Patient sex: F
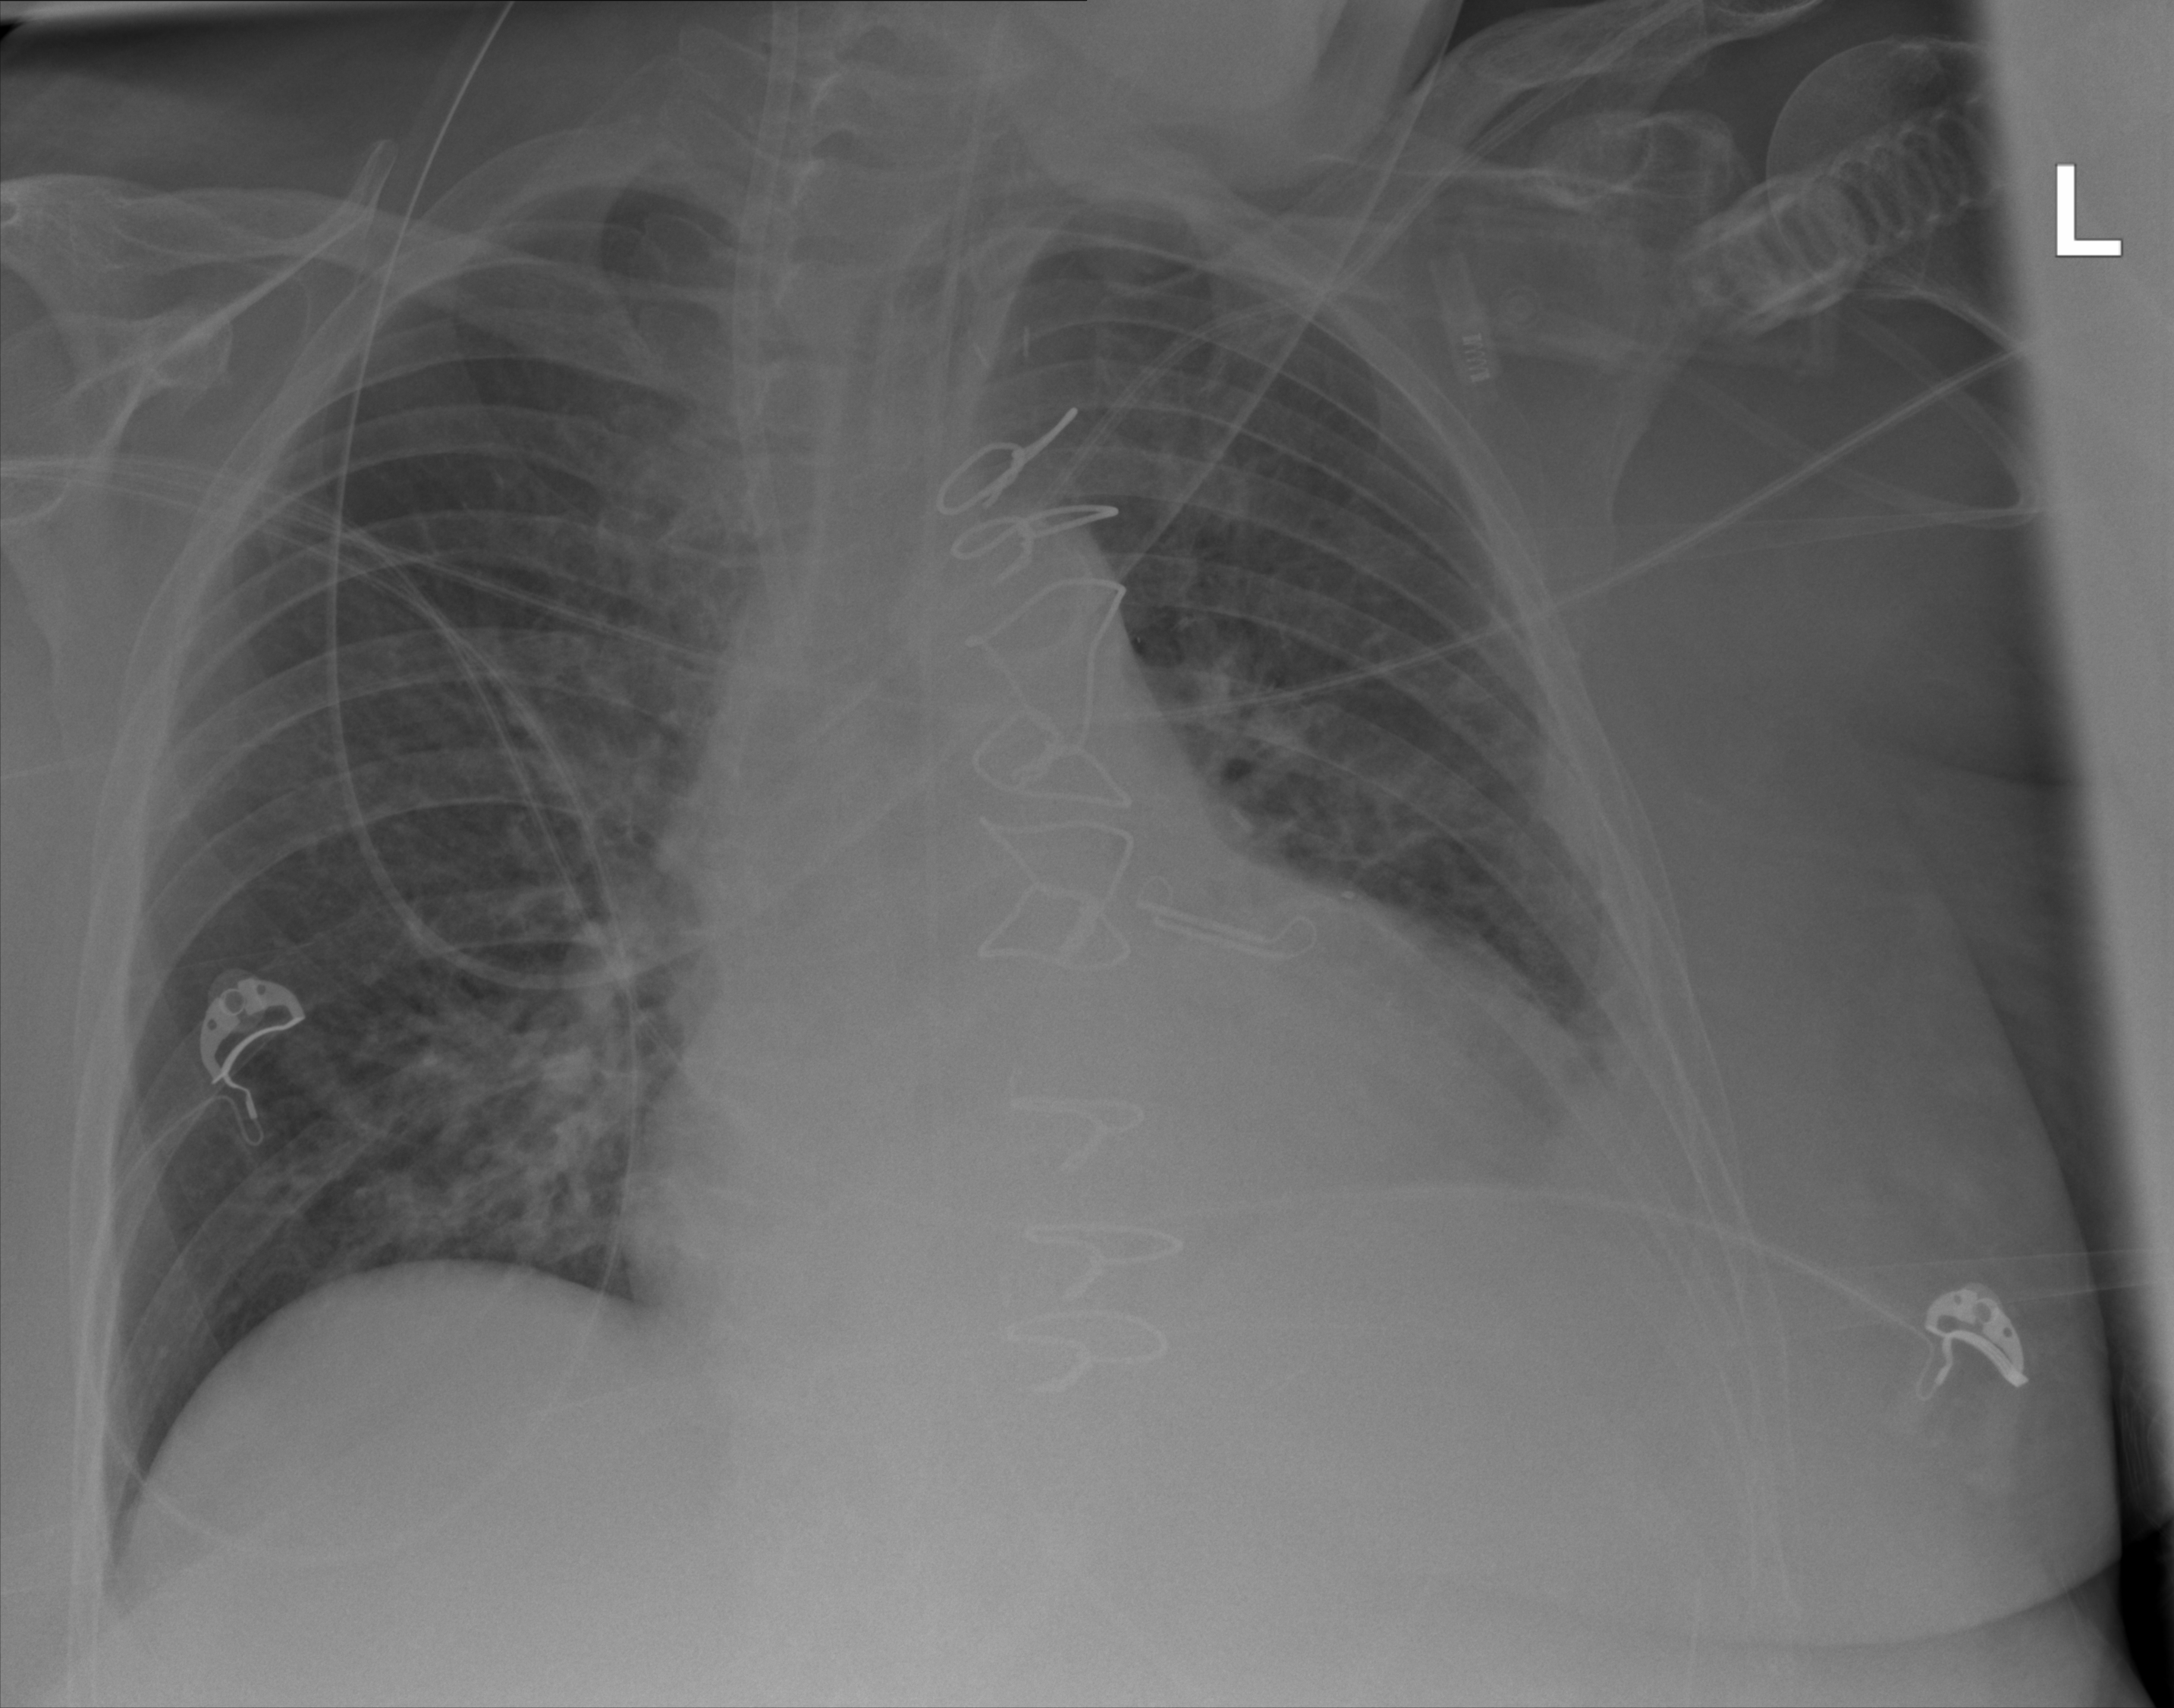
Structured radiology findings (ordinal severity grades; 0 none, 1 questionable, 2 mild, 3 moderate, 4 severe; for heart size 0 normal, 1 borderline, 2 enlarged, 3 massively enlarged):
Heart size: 2
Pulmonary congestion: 0
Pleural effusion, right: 0
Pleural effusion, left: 2
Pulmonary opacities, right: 0
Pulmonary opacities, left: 1
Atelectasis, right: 2
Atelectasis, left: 2